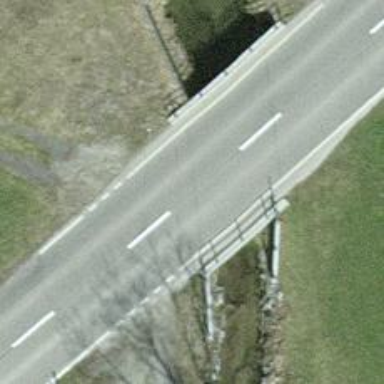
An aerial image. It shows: Secondary road crossing bridge with asphalt surface.